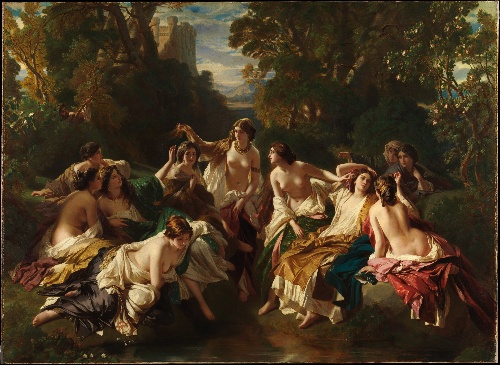
Title: Florinda
Artist: Franz Xaver Winterhalter
Artist bio: German, Menzenschwand 1805–1873 Frankfurt
Date: 1853
Object type: Painting
Classification: Paintings
Medium: Oil on canvas
Dimensions: 70 1/4 x 96 3/4 in. (178.4 x 245.7 cm)
Department: European Paintings
Credit line: Bequest of William H. Webb, 1899
Accession year: 1901
Repository: Metropolitan Museum of Art, New York, NY
Tags: Women|Female Nudes|Ponds